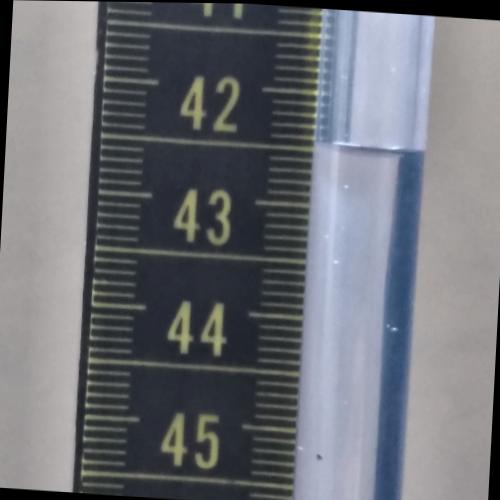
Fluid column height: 42.5 cm